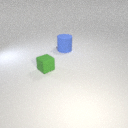
large blue rubber cylinder to the right of small green rubber cube